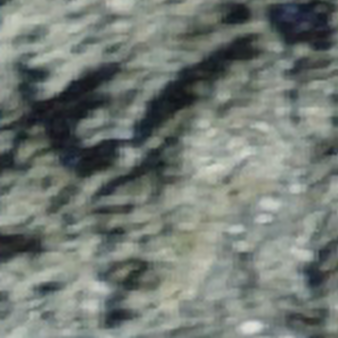
Label: other